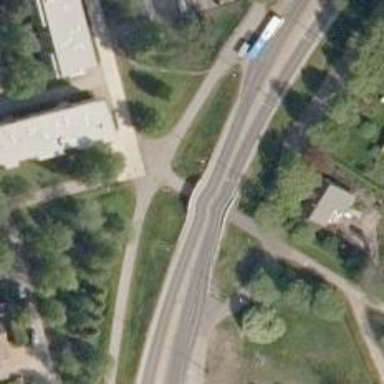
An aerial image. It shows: Asphalt cycleway.